Question: I have hierarchical ordered data saved using the modified preorder tree traversal algorithm.
Here's tables content:
'''
id lft rgt name
1 1 10 topnode
2 2 3 level1
3 4 7 level1
4 5 6 level2
5 8 9 level1
'''
Visualised:

What I want is to select just the childnodes of a certain node (so not the childnodes of the childnodes). Let's say 'topnode'. I'm trying to fix a query, but I can't seem to get my head around it.
Searching the internet brings me a while, for example: I can calculate the depth of each node, but I just can't seem to select on it.
This query
'''
SELECT node.*, (COUNT(parent.id) - 1) AS depth
FROM tree AS node
CROSS JOIN tree AS parent
WHERE (node.lft BETWEEN parent.lft AND parent.rgt)
GROUP BY node.id
ORDER BY node.lft
'''
shows the depth of each node:
'''
id lft rgt name depth
1 1 10 topnode 0
2 2 3 level1 1
3 4 7 level1 1
4 5 6 level2 2
5 8 9 level1 1
'''
That's great, but I can't use the column depth as a condition!
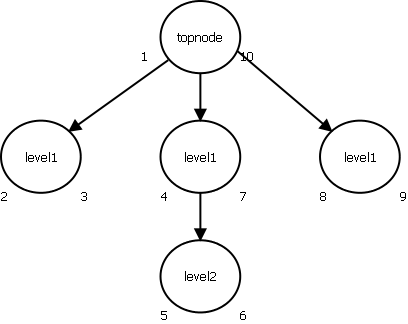
Answer: I think this should do the trick
'''
SELECT node.*, (COUNT(parent.id) - 1) AS depth
FROM tree AS node
CROSS JOIN tree AS parent
WHERE (node.lft BETWEEN parent.lft AND parent.rgt)
GROUP BY node.id
HAVING depth = {{ENTER YOUR REQUIRED DEPTH HERE}}
ORDER BY node.lft
'''
Hope that helps